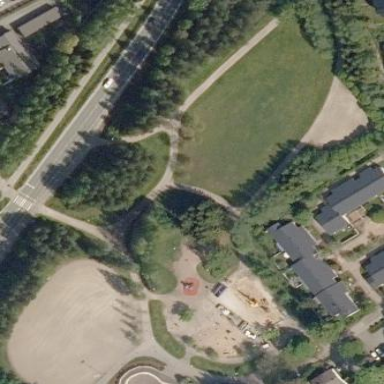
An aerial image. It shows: Park.